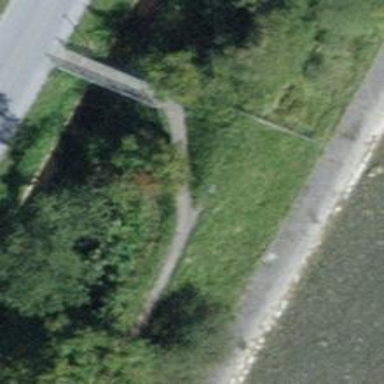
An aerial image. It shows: Footway with embankment.